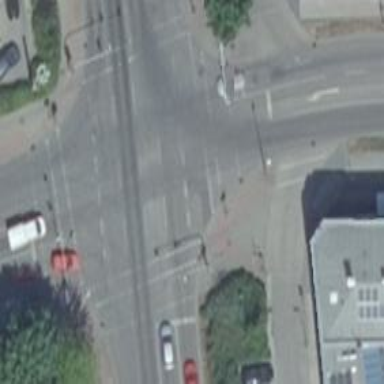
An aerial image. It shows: Road with traffic signals at the crossing.